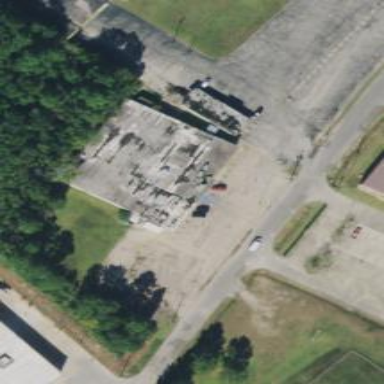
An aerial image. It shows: Building that houses bowling alley.